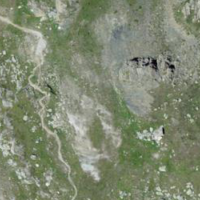
EUNIS habitat code: 31
Species observed at this site:
Vaccinium myrtillus